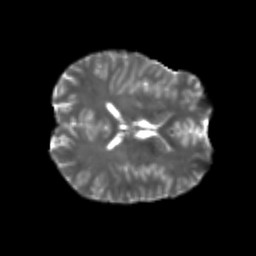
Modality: T2w
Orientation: axial
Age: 22
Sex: male
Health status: healthy
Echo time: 0.074 s